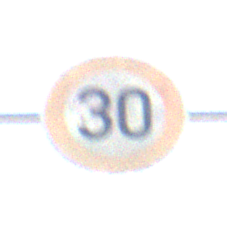
Verkehrszeichen: Geschwindigkeit30
Umgebung: Outdoor, RoadRail
Tageszeit: Midday
Wetter: Clear
Licht: Natural
Jahreszeit: NotSpecified
Kontrast: HighContrast